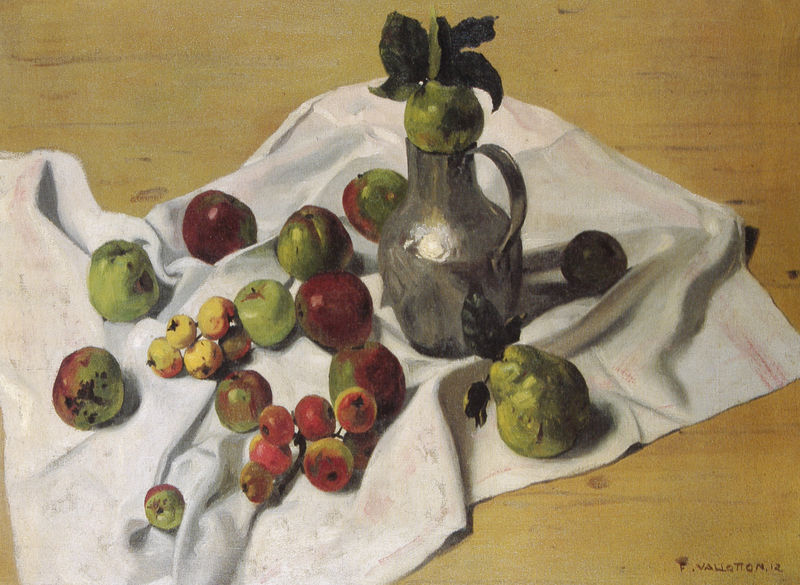
Titel: Stilleben mit Äpfeln, Quitten und einem Metallkrug
Künstler: Félix Vallotton
Institution: (Privatsammlung)
Schlagwörter: blätter, gemälde, weiß, gelb, grün, impressionismus, braun, grau, holz, licht, tisch, obst, rot, tuch, beige, falten, silber, signatur, tischdecke, tischtuch, öl, ast, boden, stoff, decke, früchte, henkel, kanne, krug, stilleben, stillleben, apfel, äpfel, vallotton, liegen, parkett, hellbraun, modern, felix vallotton, glanz, handtuch, glänzend, metall, faltenwurf, birne, quitte, griff, birnen, fallobst, gro  und klein, holztisch, metallkrug, stileben, vanitas, verderben, verfall, wei, ärfel, zinn, zinnkrug, zweig, schweiz, tischplatte, französich, flecken, silbern, fleckig, pflaume, leinentuch, mirabelle, tonkrug, faul, mispeln, mirabellen, blechkanne, bio, wasserkane, apfelsorten, stillleben mit äpfeln, stillleben mit krug und äpfeln